Question: I want to render a scene with specific camera parameters where the resolution is very high (say 20,000 x 20,000 pixels), but I actually am only interested in doing a small 640x480 section of the image plane.
I don't necessarily want to just zoom in on the section and alter where the camera is pointing. I want the camera to stay pointing in the same direction, I just only want to render a small portion of the scene.
I have attached a picture to try and show what I am talking about:

Any hints on how I can setup the camera matrix with OpenGL calls properly for something like this?
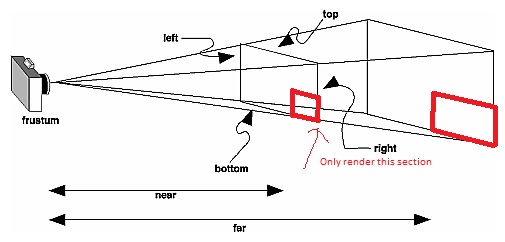
Answer: I think <URL> will do what you want.